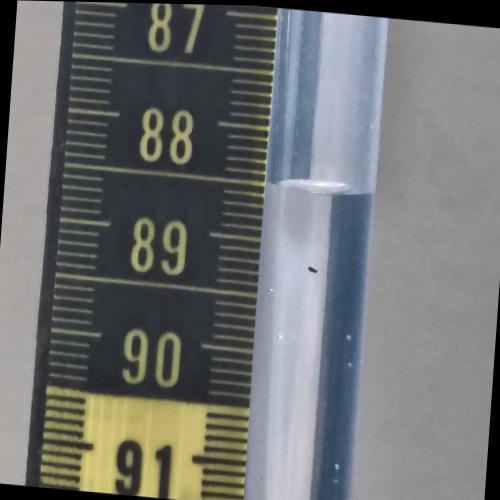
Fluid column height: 88.5 cm